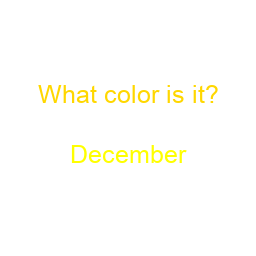
Color: yellow
Background color: white
Question text color: gold